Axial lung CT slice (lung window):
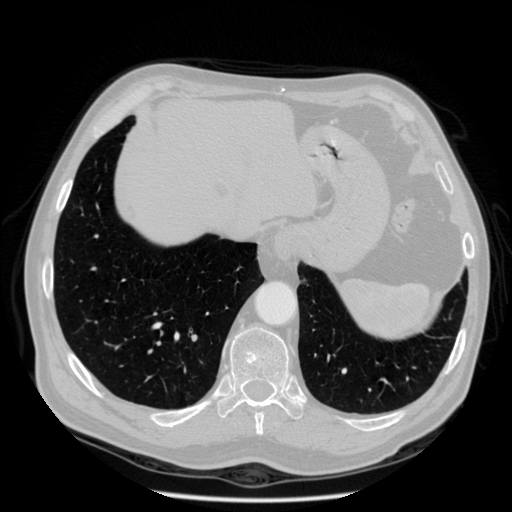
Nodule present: no